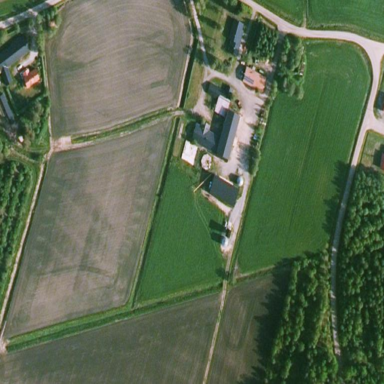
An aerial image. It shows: Farmyard area.